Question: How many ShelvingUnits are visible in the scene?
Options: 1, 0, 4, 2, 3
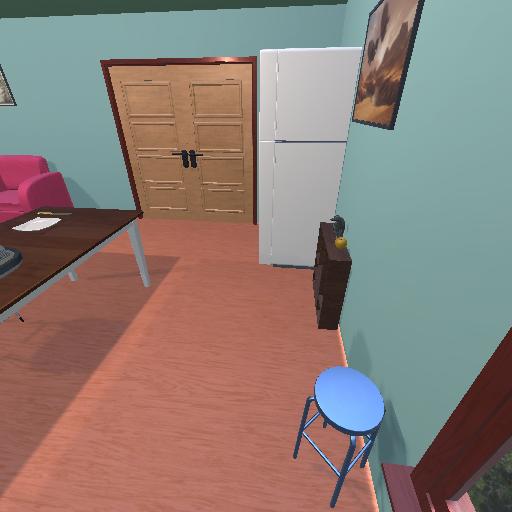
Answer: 1